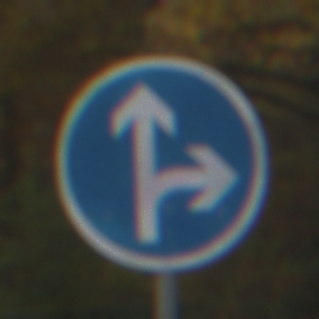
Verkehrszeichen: VorgeschriebeneFahrtrichtungGeradeausOderRechts
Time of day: Midday
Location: Outdoor (Nature)
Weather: Overcast
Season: Autumn
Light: Natural